Question: The background of a lot of websites is not actually white: it's more of a greyish color:

How do they do this? Is it just a picture they made or is there some CSS?
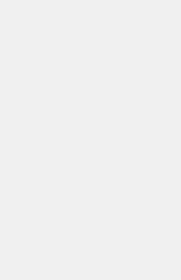
Answer: Picture and CSS: are possible.
To add a , you will have to do something like
'''
body {
background-image: url('bgpic.png');
}
'''
where 'bgpic.png' is the image that you want to use as a background.
I believe using a background image for a simple background as this one will only increase your loading time, and in turn, frustrate your users. The CSS alternative is faster and easier, as you might have probably guessed from the other answers.
In , you can style your background like this:
'''
body {
background-color: #efefef;
}
'''
Or, as someone pointed out, use the 'rgb' equivalent:
'''
body {
background-color: rgb(239, 239, 239);
}
'''
And might I add that it is also possible to specify the transparency of the background. Say, you have a background picture, and you have a '<div class="foo">' that could use a semi-transparent background; then you would do something like:
'''
body {
background-image: url('bgpic.png');
}
.foo {
background-color: rgba(0, 0, 0, .5);
}
'''
Notice that the last value given to 'rgba' is the '%' transparency that you want. It is a value less than '1'.
Here's a <URL>.